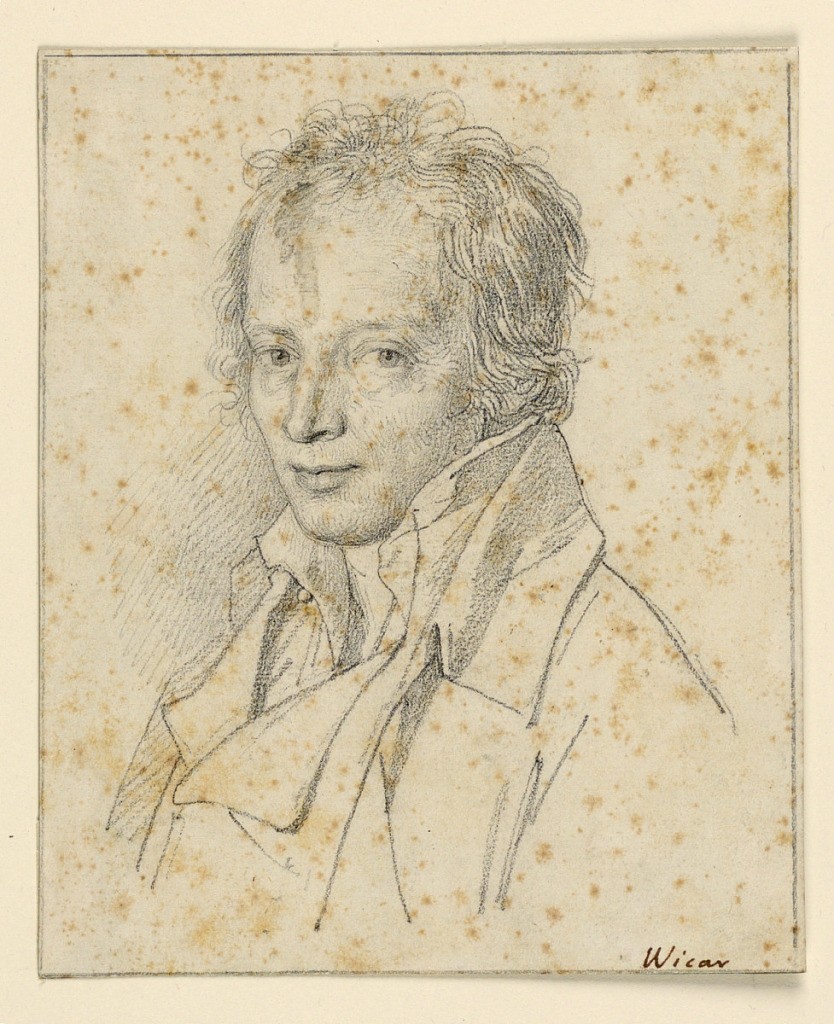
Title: Portrait of a Young Man
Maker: Jean-Baptiste Joseph Wicar, French, 1762 – 1834
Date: ca. 1795
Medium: Graphite on blue-gray wove paper
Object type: Drawing
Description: Bust portrait of a young man, in three-quater view facing left.